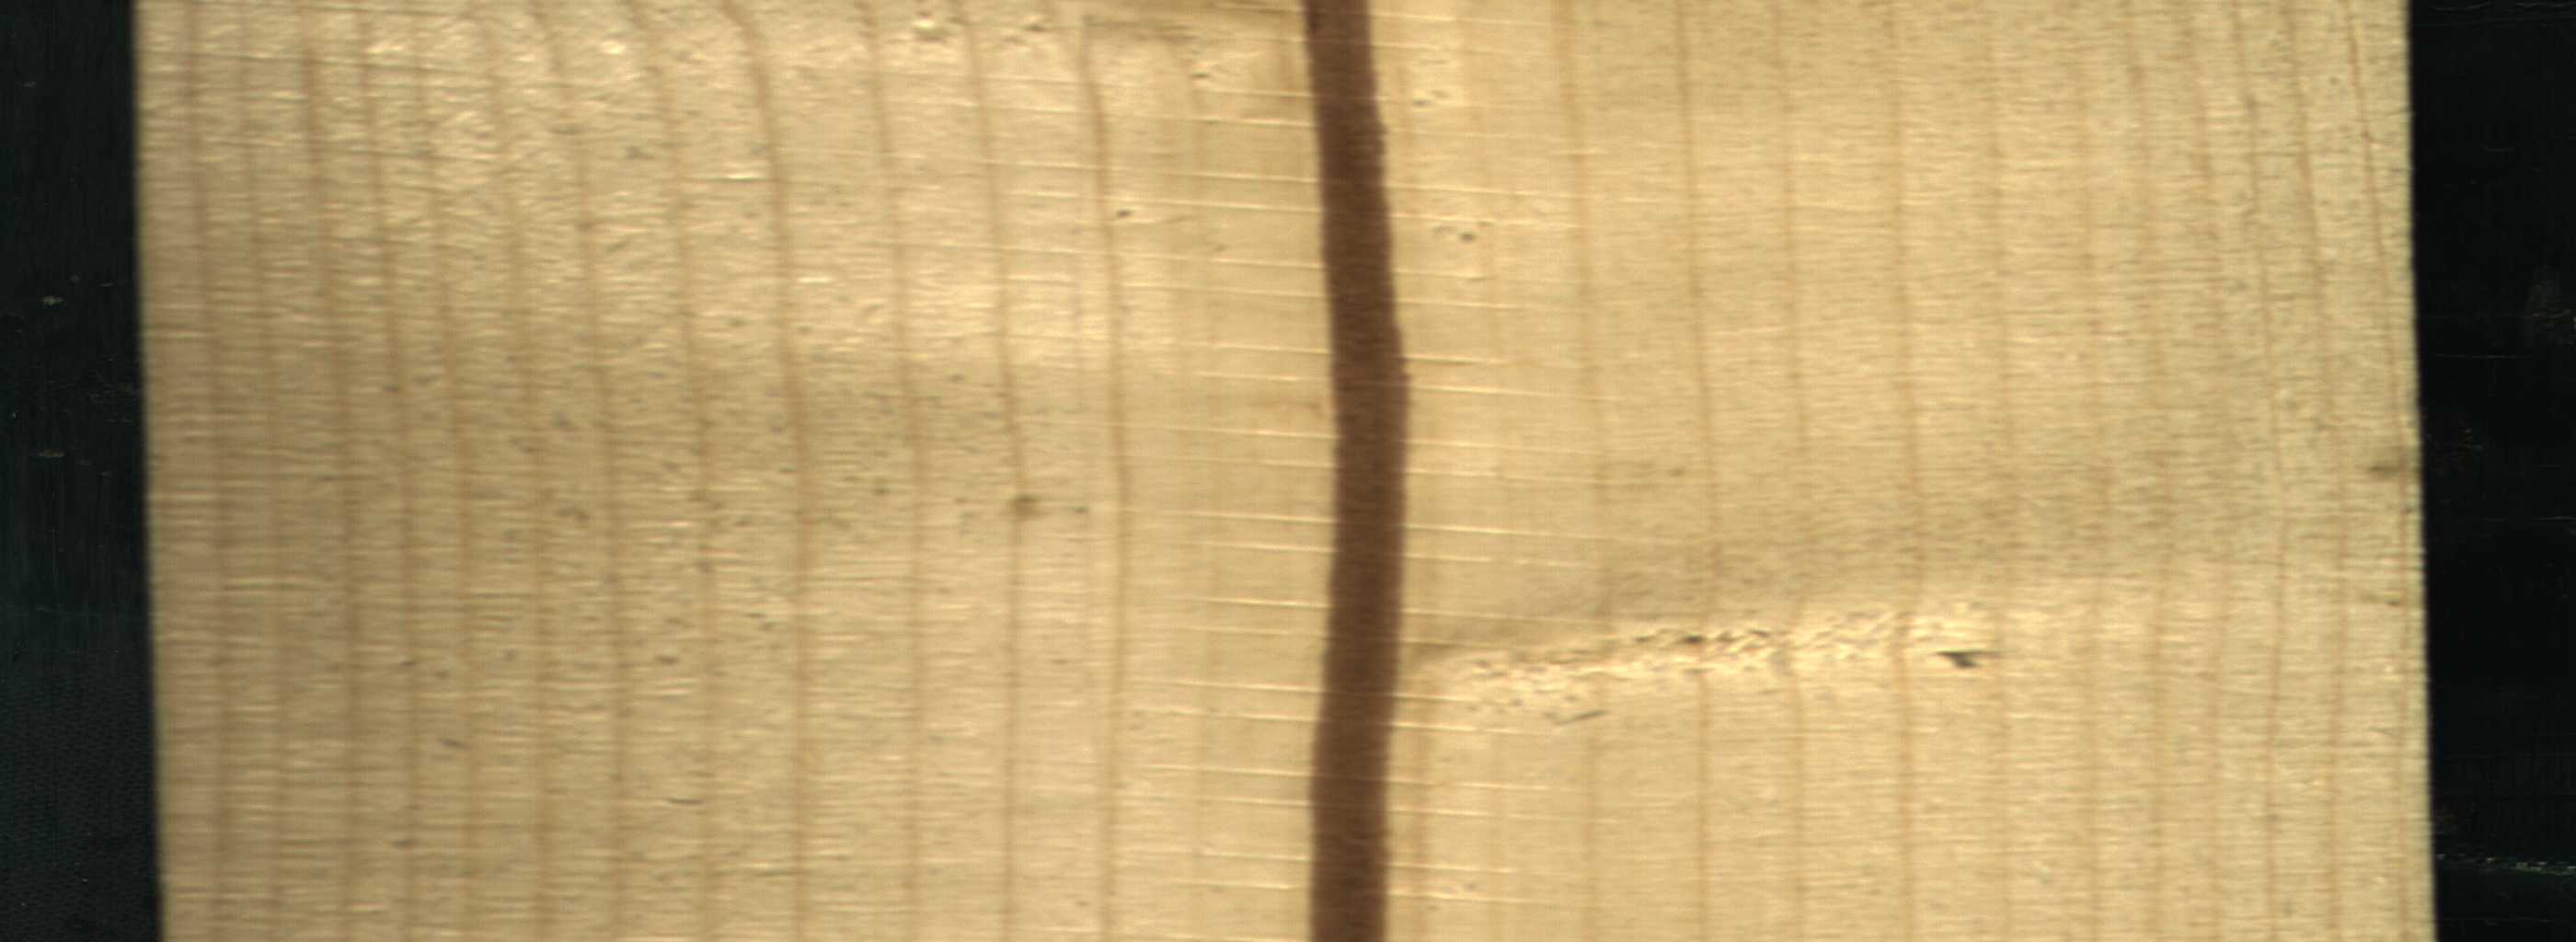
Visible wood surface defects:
Marrow